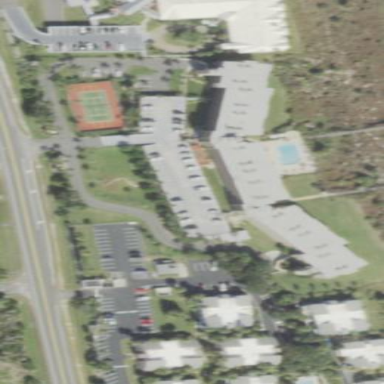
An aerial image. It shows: Apartment used for tourism.